Field crop: maize
Growth stage: 2
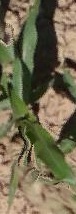
Species: maize